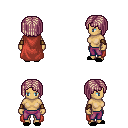
a pixel art fantasy rpg character, female body template, human, tanned skin, maroon cape, magenta pants, white blonde pageboy hairstyle, cloth bracers, black slippers, four views (front, back, left, right), 2x2 character sprite sheet, small pixel art, hard edges, no anti-aliasing